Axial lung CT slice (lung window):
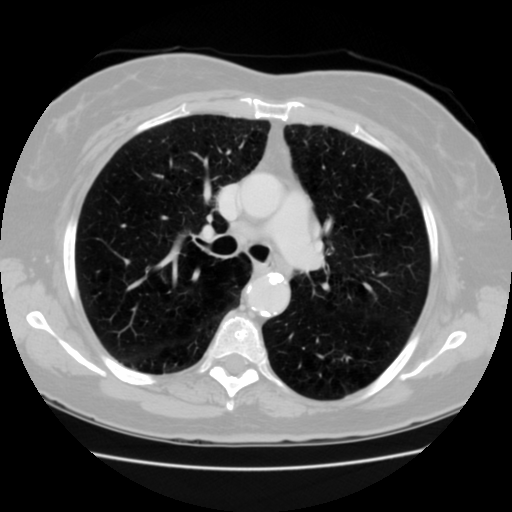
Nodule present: no